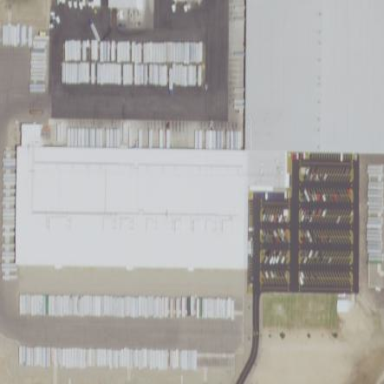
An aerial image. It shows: Warehousing area.